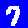
Digit: 7